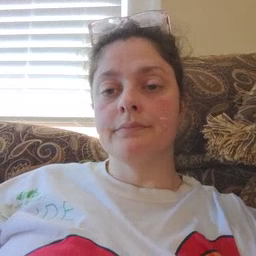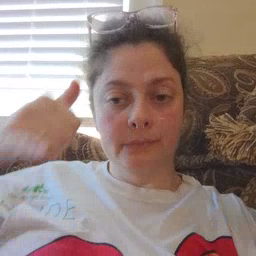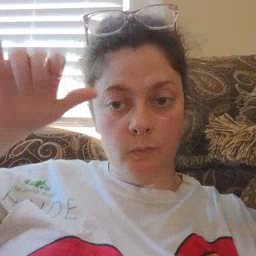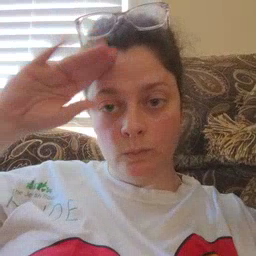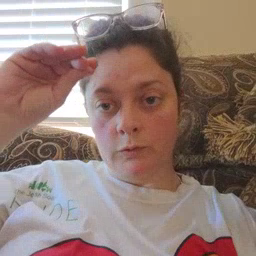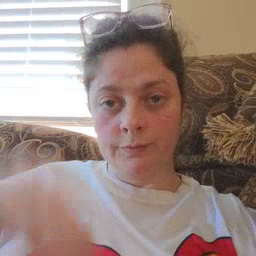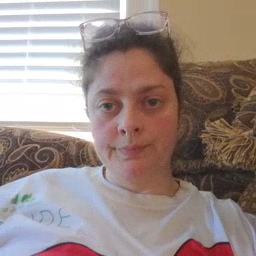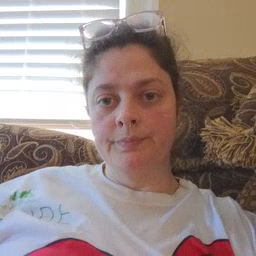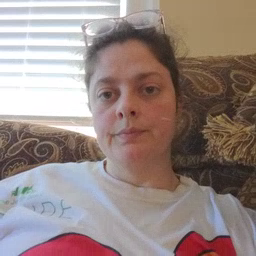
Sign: cowboy